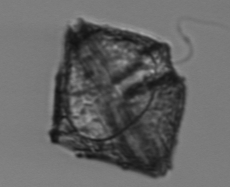
Label: Protoperidinium